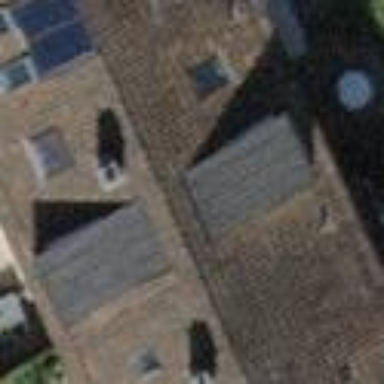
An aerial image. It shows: House with tiled roof.